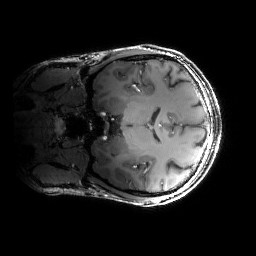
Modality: T1w
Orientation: coronal
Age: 30
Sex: male
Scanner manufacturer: siemens
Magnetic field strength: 6.98 T
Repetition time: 2.37 s
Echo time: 0.00231 s